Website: crate-barrel
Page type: cross-sells
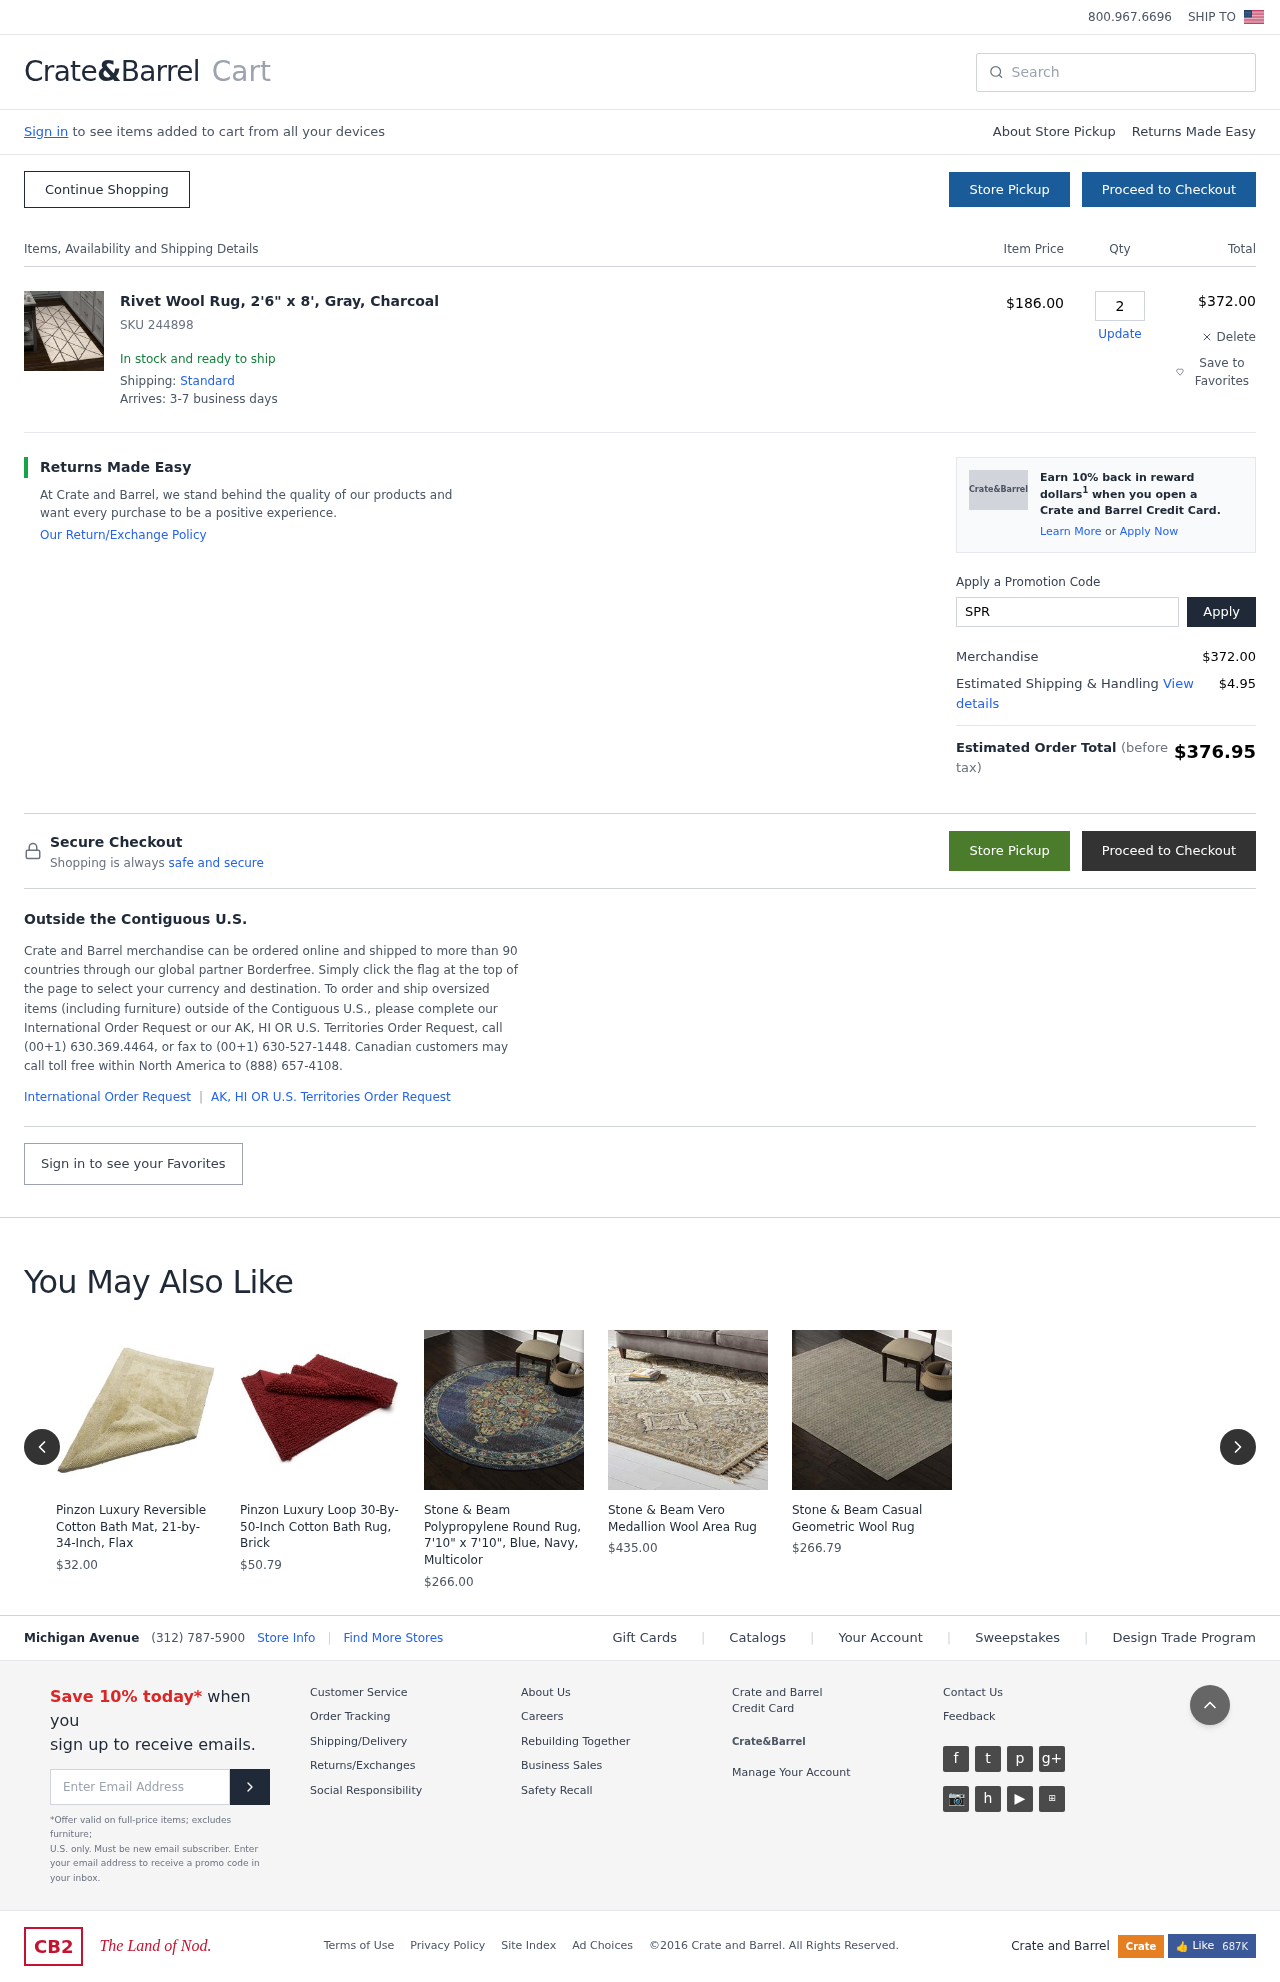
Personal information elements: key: PII_PROMO_CODE
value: SPRING62
Product elements: key: PRODUCT1_NAME
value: Rivet Wool Rug, 2'6" x 8', Gray, Charcoal
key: PRODUCT1_PRICE
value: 186
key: PRODUCT1_QUANTITY
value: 2
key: PRODUCT2_NAME
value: Pinzon Luxury Reversible Cotton Bath Mat, 21-by-34-Inch, Flax
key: PRODUCT2_PRICE
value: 32
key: PRODUCT3_NAME
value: Pinzon Luxury Loop 30-By-50-Inch Cotton Bath Rug, Brick
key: PRODUCT3_PRICE
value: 50.79
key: PRODUCT4_NAME
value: Stone & Beam Polypropylene Round Rug, 7'10" x 7'10", Blue, Navy, Multicolor
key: PRODUCT4_PRICE
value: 266
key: PRODUCT5_NAME
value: Stone & Beam Vero Medallion Wool Area Rug
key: PRODUCT5_PRICE
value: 435
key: PRODUCT6_NAME
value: Stone & Beam Casual Geometric Wool Rug
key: PRODUCT6_PRICE
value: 266.79
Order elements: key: ORDER_SKU
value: SKU 244898
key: ORDER_ITEM_TOTAL
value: $372.00
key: ORDER_SUBTOTAL
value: $372.00
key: ORDER_SHIPPING_COST
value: $4.95
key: ORDER_TOTAL
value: $376.95
Search elements: key: HEADER_SEARCH
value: Search